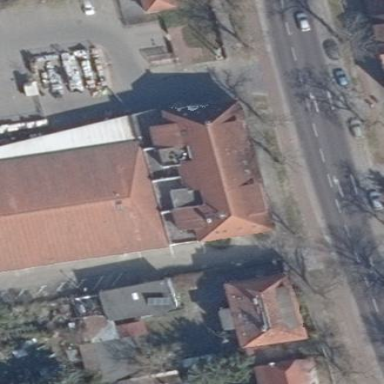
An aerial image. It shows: Commercial building with hipped red roof.